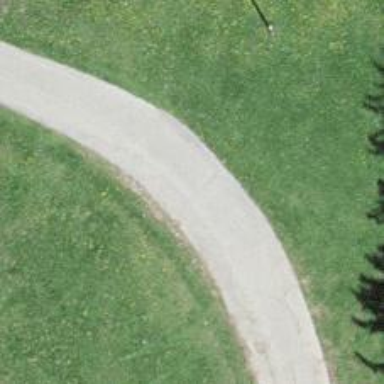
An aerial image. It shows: Track with grade 2 gravel surface.